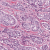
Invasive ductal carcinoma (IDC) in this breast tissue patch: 1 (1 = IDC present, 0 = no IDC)